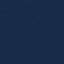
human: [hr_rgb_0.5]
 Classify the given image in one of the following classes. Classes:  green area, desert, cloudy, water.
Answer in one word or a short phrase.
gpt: water